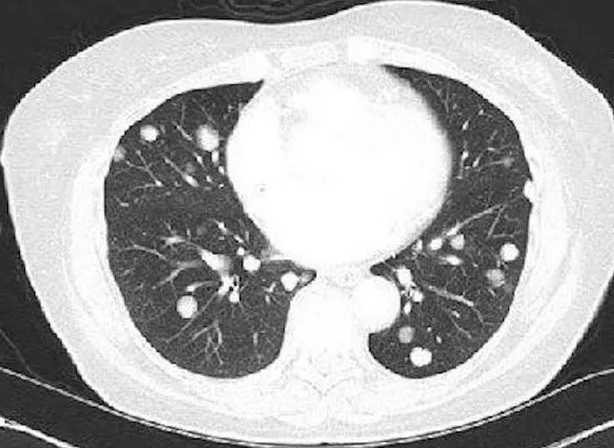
CT chest showing bilateral pulmonary metastases.
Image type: radiology (ct)